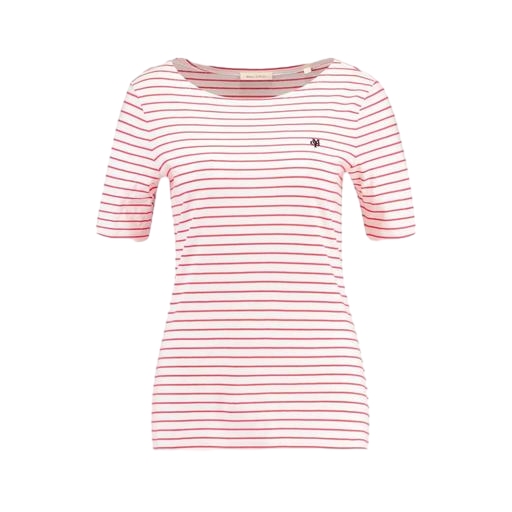
pink striped shortsleeved t-shirt, pink british boat neck tee, pink striped elbow-sleeve top only macy, white background